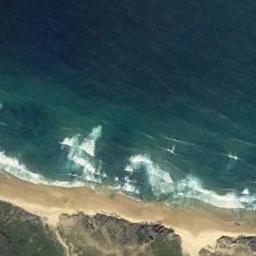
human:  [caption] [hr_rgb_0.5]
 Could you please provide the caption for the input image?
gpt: Brown reef, Yellow sand and deep blue water .

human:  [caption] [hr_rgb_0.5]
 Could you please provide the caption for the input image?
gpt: There aren't many green plants near the beach .

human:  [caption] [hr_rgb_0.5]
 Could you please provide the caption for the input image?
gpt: The beach with khaki sand and the color of the seawater is dark blue .

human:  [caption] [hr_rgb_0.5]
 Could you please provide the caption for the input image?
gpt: A clear coastline is formed between the seawater and the beach .

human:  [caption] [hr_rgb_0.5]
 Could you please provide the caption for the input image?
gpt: The grass is beside the beach .